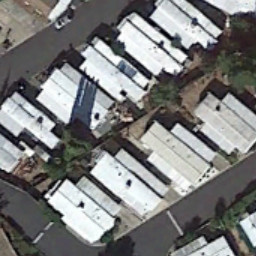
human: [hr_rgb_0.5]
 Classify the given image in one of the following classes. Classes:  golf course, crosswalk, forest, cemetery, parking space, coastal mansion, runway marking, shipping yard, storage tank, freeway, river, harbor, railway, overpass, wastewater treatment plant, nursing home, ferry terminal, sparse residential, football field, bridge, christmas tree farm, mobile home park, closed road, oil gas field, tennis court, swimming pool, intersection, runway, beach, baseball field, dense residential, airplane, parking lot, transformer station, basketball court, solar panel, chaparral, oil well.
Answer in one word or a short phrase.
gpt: mobile home park